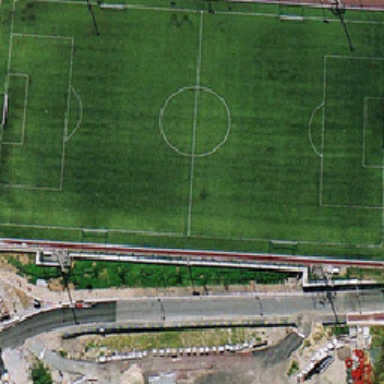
The footballground is next to a road .